Question: Basically following is the attached image of a table.

I do not want to use PHP/Java and any SQL database but want to use only HTML and javascript.
I want to look randomly for any value from the table(url given) like :
> For 1912 year of birth and for 2017 year of termination, I want to have the value 4562.
So I was thinking to put this table in json and fetch/look for the values in javascript/jquery.
Following is the structure I am planning to put in json. Please correct if wrong :
'''
[1910 { 2015 {5316},
2016 {5230},
2017 {4444}
},
1911 { 2015 {1111},
2016 {2222},
2017 {4567}
}
]
'''
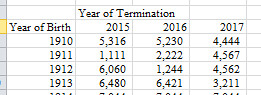
Answer: You want an object with key/value pairs where the key (note that a key that is a number needs to be placed in quotes) is the birth date, and the value is an object containing the termination dates:
'''
var obj = {
'1910': { '2015': 5316, '2016':5230, '2017': 4444 },
'1911': { '2015': 1111, '2016':2222, '2017': 4567 }
}
'''
A function to get the data using the birth and termination dates would look something like this:
'''
function filter(obj, birth, termination) {
return obj[birth][termination];
}
filter(obj, 1911, 2017); // 4567
'''
<URL>